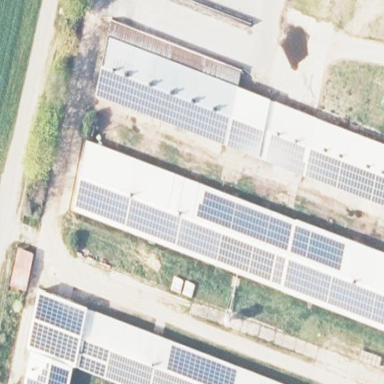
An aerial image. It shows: Solar photovoltaic panel generating electricity. It is small installation located on building.